Question: How to prevent firefox showing the safe mode dialog after the crash?

It blocks the automatic selenium tests.
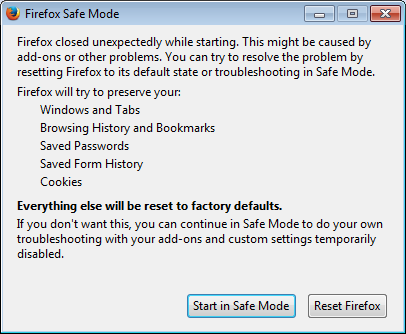
Answer: I have no idea how you got this and what your testing flow is. So I can't reproduce and test the solution. But Firefox <URL> can be disabled by setting the key 'toolkit.startup.max_resumed_crashes' in 'about:config' to '-1'.
Here's how to start Firefox with that preference set in C# binding:
'''
FirefoxProfile profile = new FirefoxProfile();
profile.SetPreference("toolkit.startup.max_resumed_crashes", "-1");
IWebDriver driver = new FirefoxDriver(profile);
'''